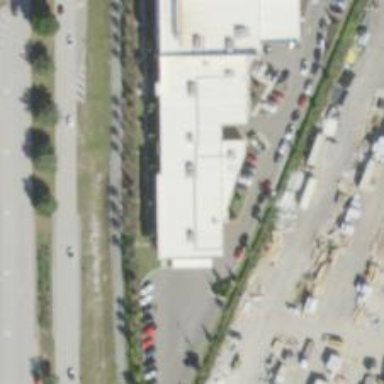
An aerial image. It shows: Building that houses car shop.